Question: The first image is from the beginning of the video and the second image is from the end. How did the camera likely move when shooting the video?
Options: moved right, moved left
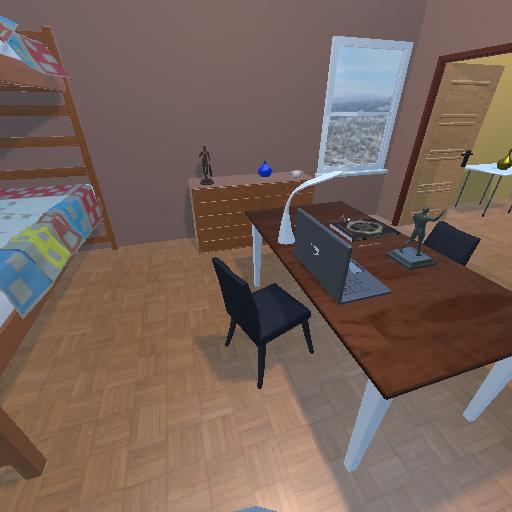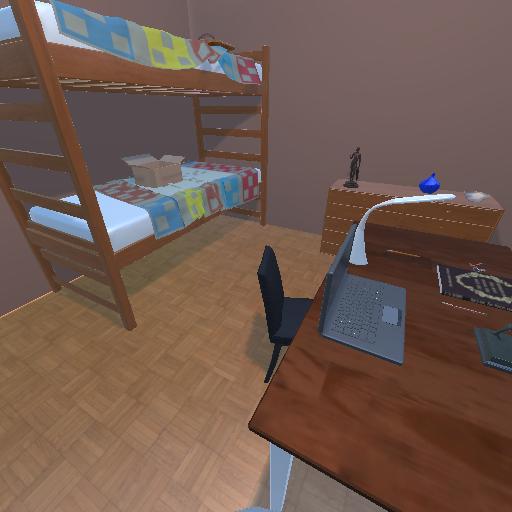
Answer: moved right